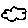
Label: cloud